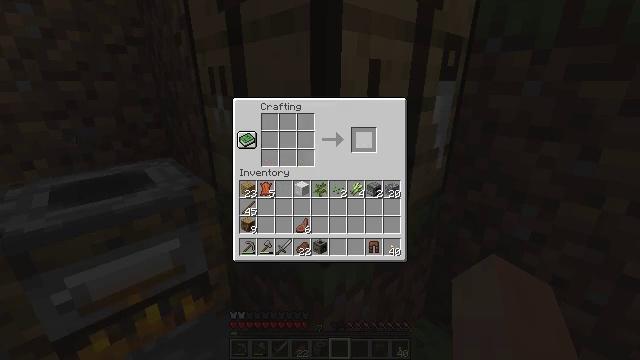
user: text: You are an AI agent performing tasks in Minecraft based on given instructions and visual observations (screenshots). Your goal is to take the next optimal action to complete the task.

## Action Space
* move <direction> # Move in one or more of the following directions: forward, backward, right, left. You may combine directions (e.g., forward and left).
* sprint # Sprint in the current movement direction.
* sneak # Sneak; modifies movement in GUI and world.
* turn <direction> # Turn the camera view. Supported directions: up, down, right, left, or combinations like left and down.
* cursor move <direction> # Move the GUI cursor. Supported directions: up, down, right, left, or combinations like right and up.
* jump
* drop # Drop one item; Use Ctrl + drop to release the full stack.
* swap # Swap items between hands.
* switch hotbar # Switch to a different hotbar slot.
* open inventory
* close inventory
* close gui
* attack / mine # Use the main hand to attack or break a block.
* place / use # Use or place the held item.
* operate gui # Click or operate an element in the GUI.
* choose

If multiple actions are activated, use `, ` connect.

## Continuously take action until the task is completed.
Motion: motion action
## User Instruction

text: Use the crafting table to craft leather leggings.
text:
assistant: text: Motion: sneak